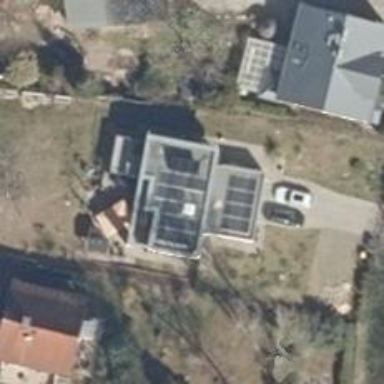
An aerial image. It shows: Solar power generator using photovoltaic method with solar photovoltaic panel types.